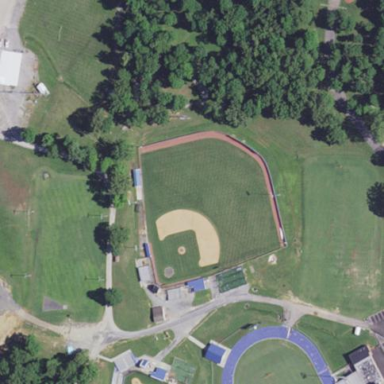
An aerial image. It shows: Baseball pitch for leisure land.